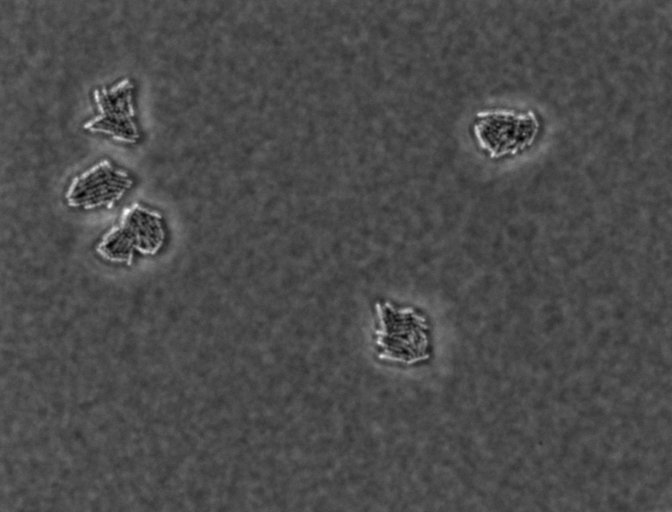
Escherichia coli 1612